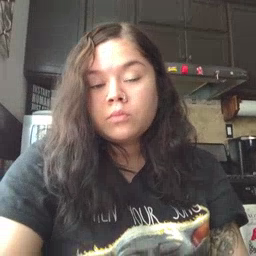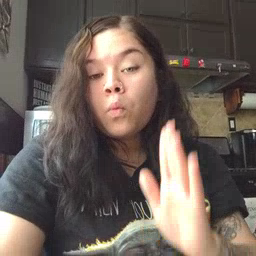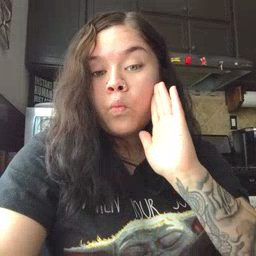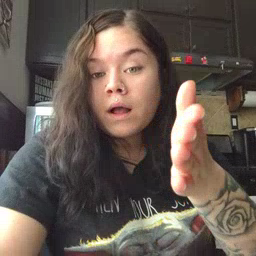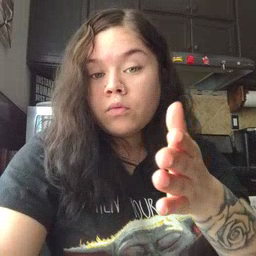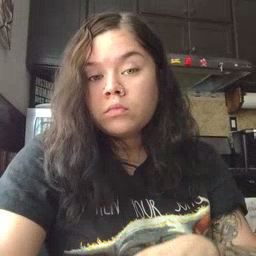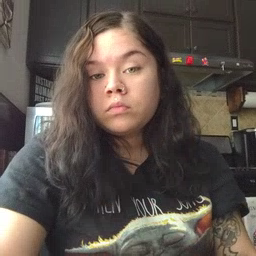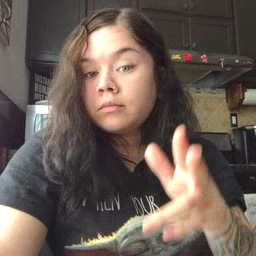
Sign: will